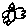
Label: bird